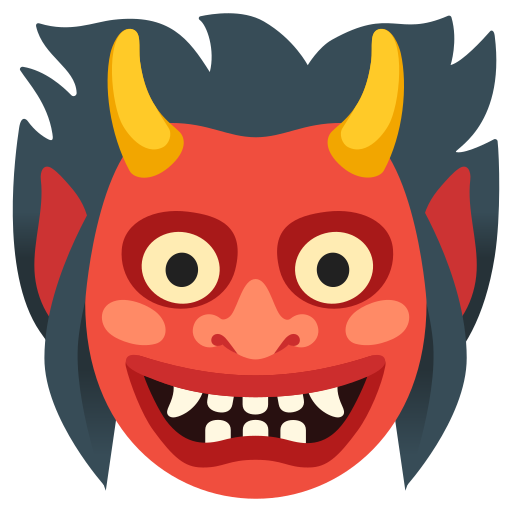
Emoji: 👹